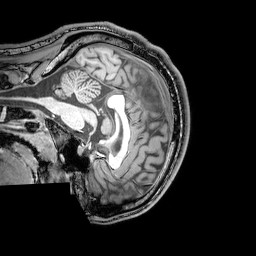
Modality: T1w
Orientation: sagittal
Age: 24
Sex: male
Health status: healthy
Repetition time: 0.081 s
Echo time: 0.037 s